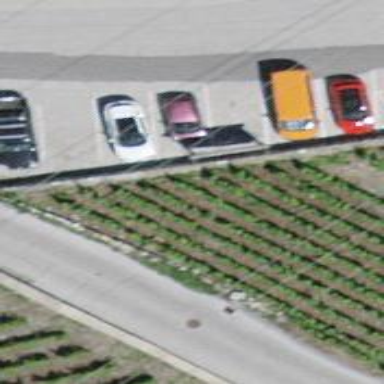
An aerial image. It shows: Street-side parking area.